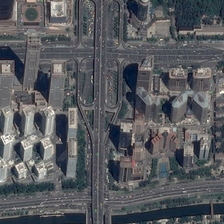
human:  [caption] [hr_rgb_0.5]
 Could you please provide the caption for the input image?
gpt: many buildings and some green trees are in a commercial area .

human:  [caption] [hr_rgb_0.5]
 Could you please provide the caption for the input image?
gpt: many buildings and some green trees are in a commercial area .

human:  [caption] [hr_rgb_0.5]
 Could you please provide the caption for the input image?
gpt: many buildings and some green trees are in a commercial area .

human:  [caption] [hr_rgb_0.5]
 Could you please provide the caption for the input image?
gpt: many buildings and some green trees are in a commercial area .

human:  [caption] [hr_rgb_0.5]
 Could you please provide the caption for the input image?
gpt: many buildings and some green trees are in a commercial area .